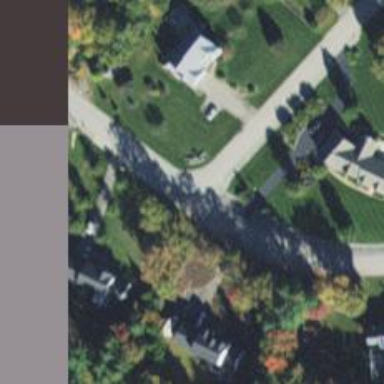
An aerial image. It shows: Residential road.